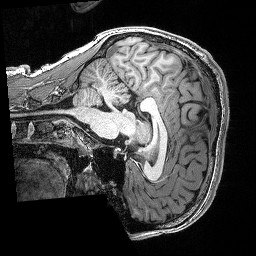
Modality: T1w
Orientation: sagittal
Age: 27
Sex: male
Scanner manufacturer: siemens
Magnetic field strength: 3 T
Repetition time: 2.53 s
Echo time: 0.0033 s